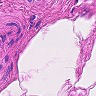
Metastatic tissue present: no